Question: Is there a standart win form component that would look like such treewiew:  or any tutorial on creation such one?
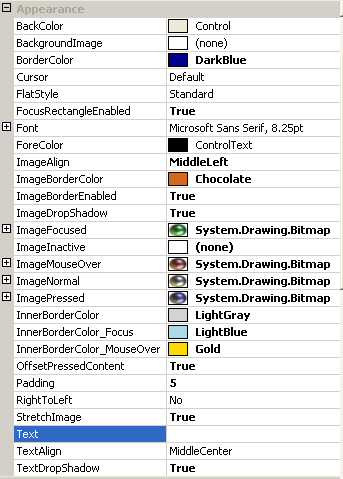
Answer: this is not a treeview, this is simply the PropertyGrid and you can reuse it directly from the .NET Framework check here in MSDN:
<URL>